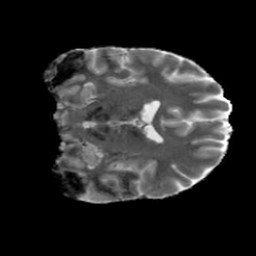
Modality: MD
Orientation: coronal
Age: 29
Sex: male
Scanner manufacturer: siemens
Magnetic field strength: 6.98 T
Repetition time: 7.776 s
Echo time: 0.076 s